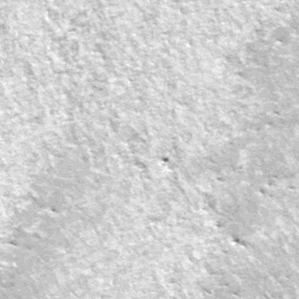
Label: frost